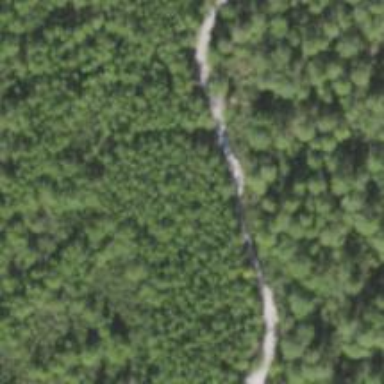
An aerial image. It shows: Path.